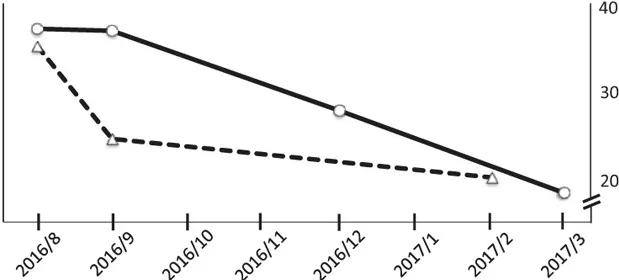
The clinical course after treatment intervention. CRP = C-reactive protein, beta2-MG = beta2-microglobulin, PES = polyethersulfone.
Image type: chart (chart)